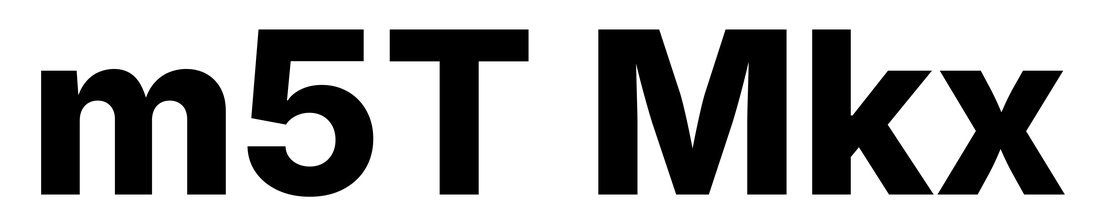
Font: Inter_ExtraBold